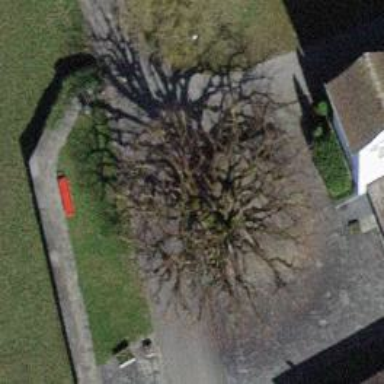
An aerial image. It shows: Brown bench.